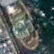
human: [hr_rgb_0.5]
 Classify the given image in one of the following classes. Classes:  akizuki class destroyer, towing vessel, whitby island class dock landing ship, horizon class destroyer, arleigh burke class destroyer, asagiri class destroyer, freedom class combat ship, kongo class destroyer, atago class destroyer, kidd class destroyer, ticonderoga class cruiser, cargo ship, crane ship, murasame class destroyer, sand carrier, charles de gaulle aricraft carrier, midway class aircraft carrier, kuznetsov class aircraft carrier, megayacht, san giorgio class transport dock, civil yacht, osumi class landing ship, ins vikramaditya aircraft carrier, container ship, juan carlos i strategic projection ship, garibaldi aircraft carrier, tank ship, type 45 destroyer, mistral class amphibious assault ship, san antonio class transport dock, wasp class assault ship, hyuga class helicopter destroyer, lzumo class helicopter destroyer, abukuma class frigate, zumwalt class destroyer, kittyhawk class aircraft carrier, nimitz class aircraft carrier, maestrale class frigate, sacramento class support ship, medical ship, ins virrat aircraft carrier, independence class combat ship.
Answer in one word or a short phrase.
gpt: Towing vessel